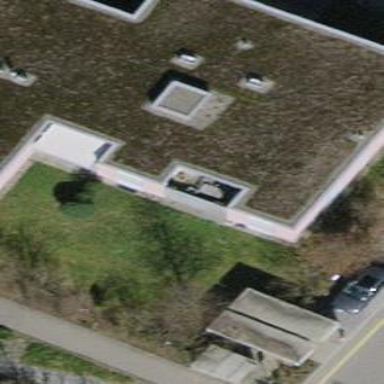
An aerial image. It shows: Building with flat roof.